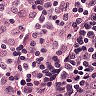
Metastatic tissue present: no